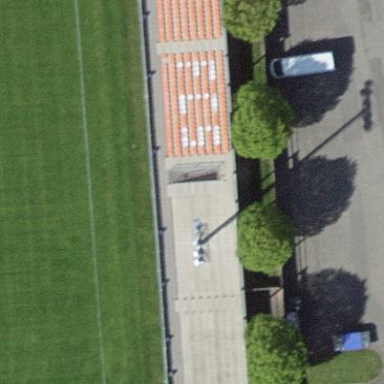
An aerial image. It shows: Stadium.